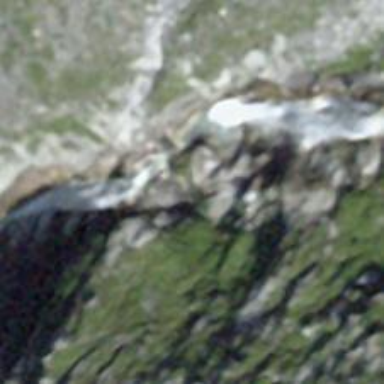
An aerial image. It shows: Beautiful waterfall in nature.